Interaction volume radius: 10 \u00c5
Interaction volume height: 25 \u00c5
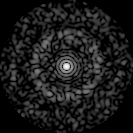
Disorder parameter: 0.8203